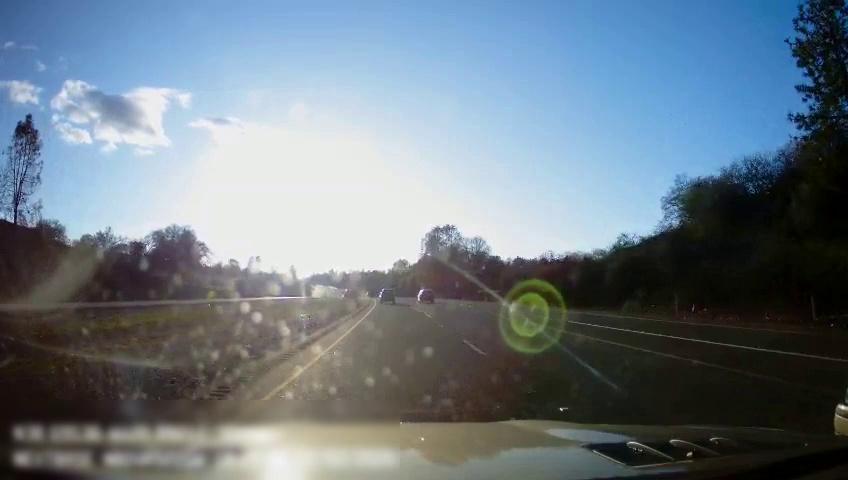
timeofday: Day
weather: Sunny
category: Drivable Space
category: Drivable Space
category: Vehicles | SUV
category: Vehicles | Car
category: Vehicles | Car
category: Lanes | Current Lane
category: Lanes | Current Lane
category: Lanes | Alternate Lane
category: Lanes | Alternate Lane
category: Lanes | Alternate Lane